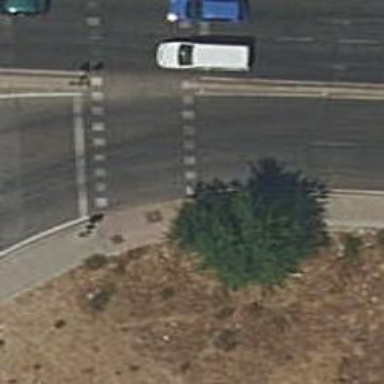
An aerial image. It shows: Traffic signals at road crossing.